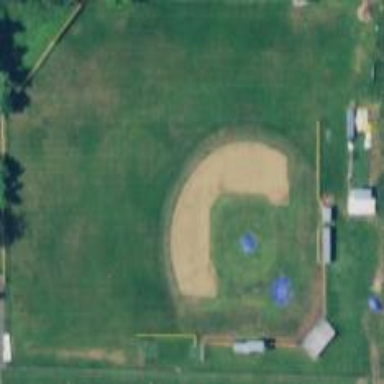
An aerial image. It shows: Baseball pitch for leisure land activities.